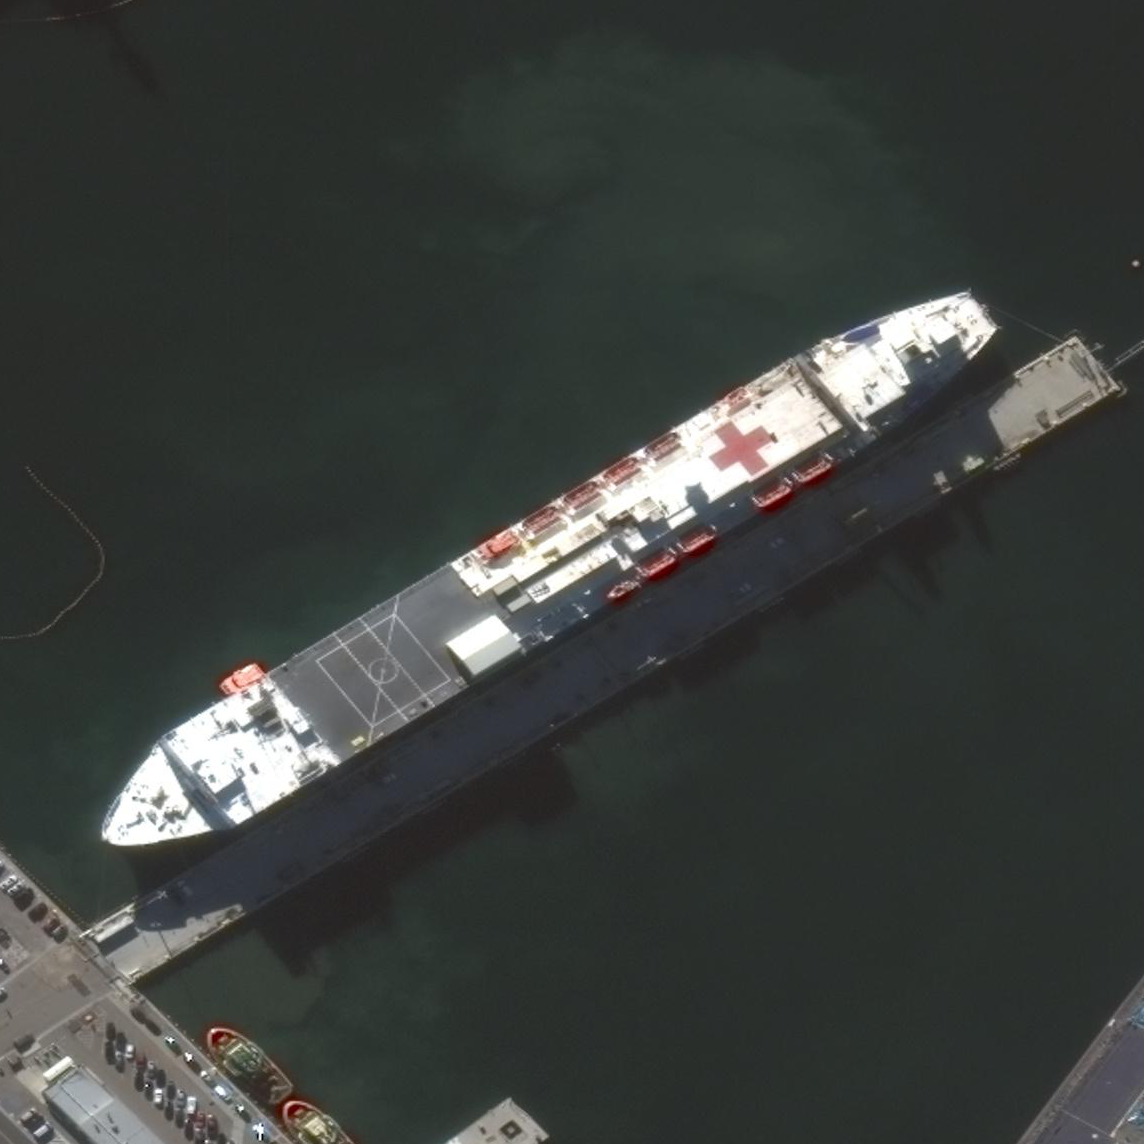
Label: Medical_ship